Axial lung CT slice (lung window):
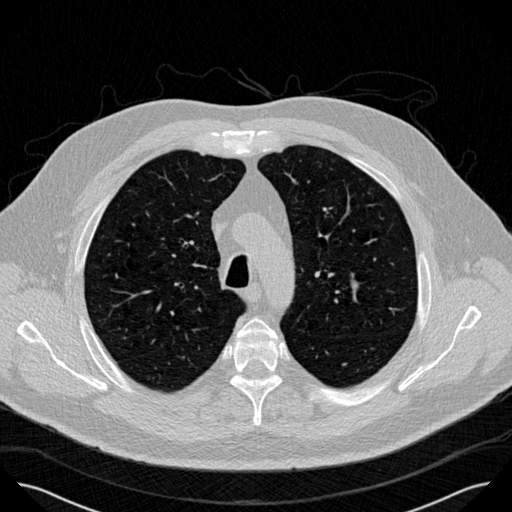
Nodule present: no